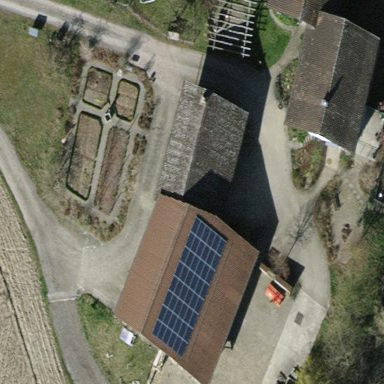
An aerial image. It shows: Farmyard area.